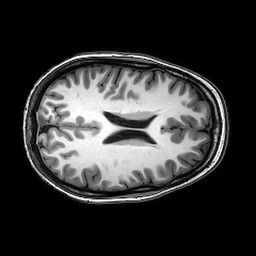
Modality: T1w
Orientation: axial
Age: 24
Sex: female
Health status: healthy
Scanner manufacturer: philips
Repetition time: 0.008198 s
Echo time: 0.00377 s